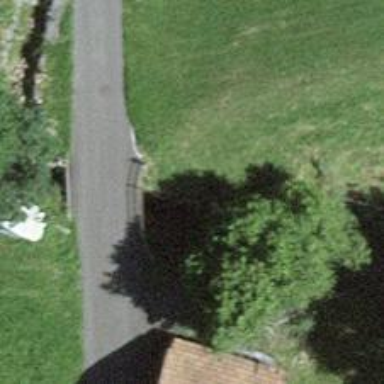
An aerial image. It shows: Culvert tunnel.